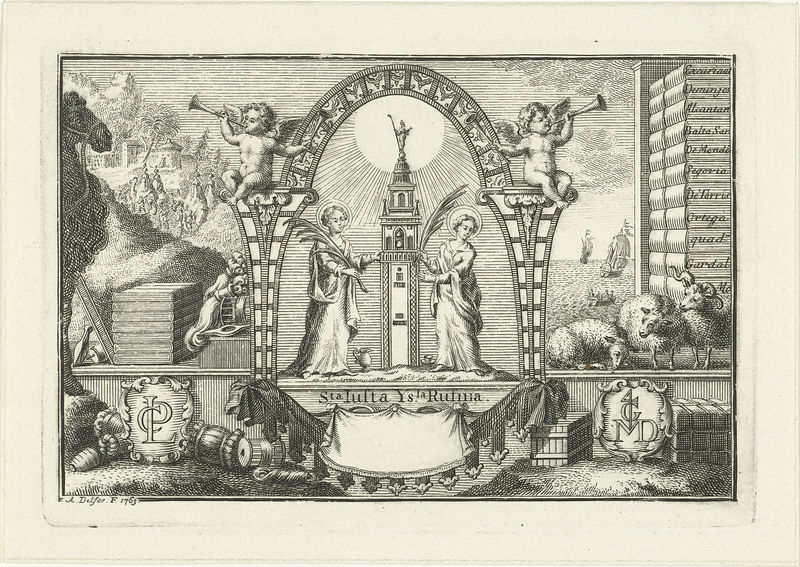
Titel: Allegorie met Justa en Rufina en voorwerpen uit de wolhandel
Künstler: Abraham Delfos
Standort: Amsterdam
Institution: Rijksmuseum
Schlagwörter: cheval, arche, anges, dieu, saint, livres, saints, moutons, trompettes, scribes, medicis, sao,ts